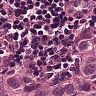
Metastatic tissue present: yes